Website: walmart
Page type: address-validator
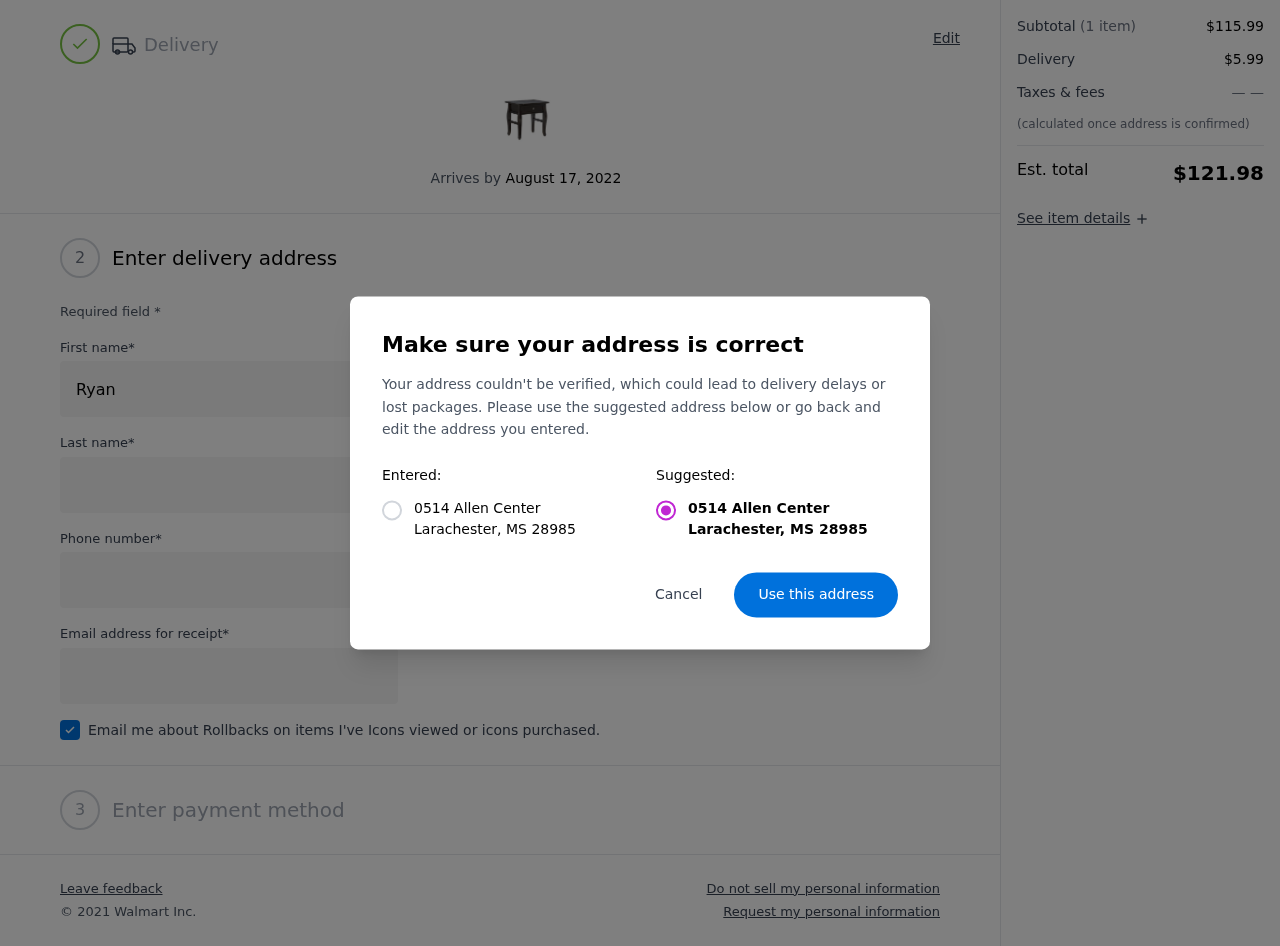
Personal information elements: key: PII_CITY
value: Larachester
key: PII_POSTCODE
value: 28985
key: PII_STATE_ABBR
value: MS
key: PII_STREET
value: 0514 Allen Center
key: PII_FIRSTNAME
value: Ryan
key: PII_LASTNAME
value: Townsend
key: PII_PHONE
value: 5729166149
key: PII_EMAIL
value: ryan.townsend@hotmail.com
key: PII_POSTCODE_FULL
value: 28985
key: PII_POSTCODE_NUMERIC
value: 28985
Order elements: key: ORDER_DELIVERY_DATE
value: August 17, 2022
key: ORDER_SUBTOTAL
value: $115.99
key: ORDER_SHIPPING_COST
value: $5.99
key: ORDER_TOTAL
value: $121.98